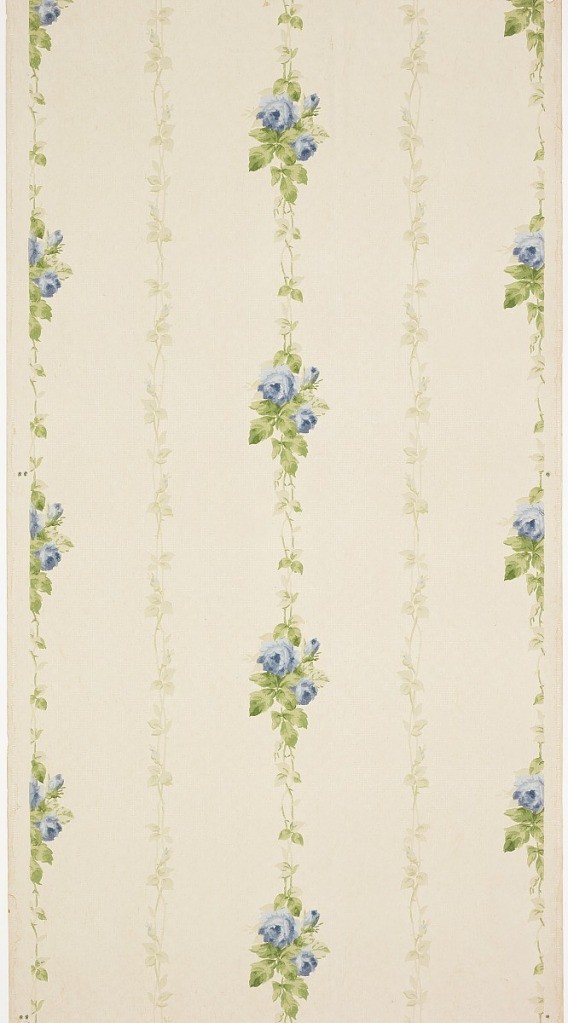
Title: Sidewall
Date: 1905–1915
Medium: Machine-printed paper, liquid mica
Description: Alternating vertical vines of closed and open blue flowers. Background is covered in small white mica dots. Ground is white. Printed in blues, greens, and white mica.